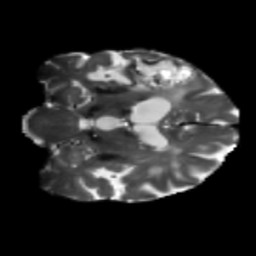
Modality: T2w
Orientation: coronal
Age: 69
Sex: male
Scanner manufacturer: siemens
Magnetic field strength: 3 T
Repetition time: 5.25 s
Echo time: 0.08 s